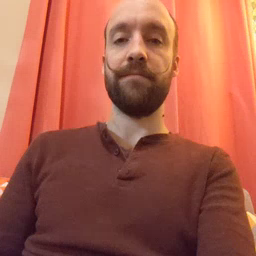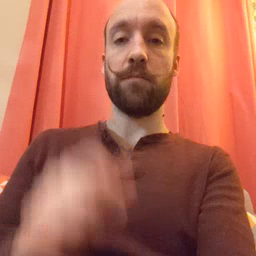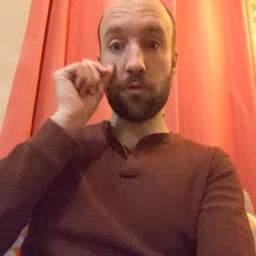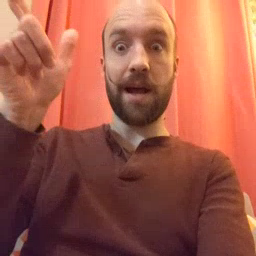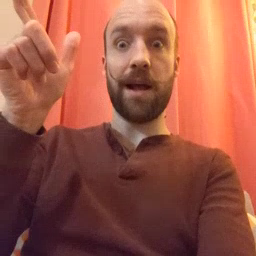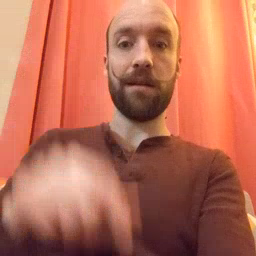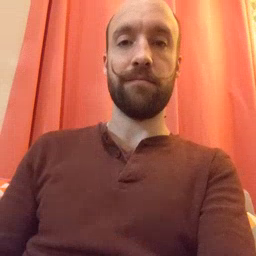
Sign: wake